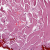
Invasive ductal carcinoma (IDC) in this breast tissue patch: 0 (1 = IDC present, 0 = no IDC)